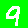
Digit: 9